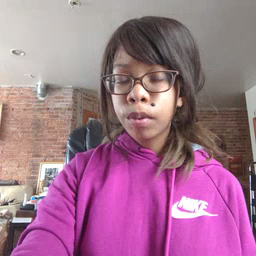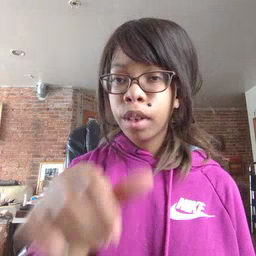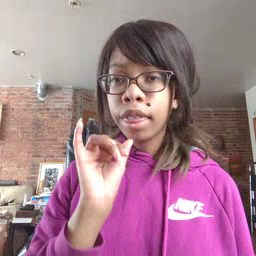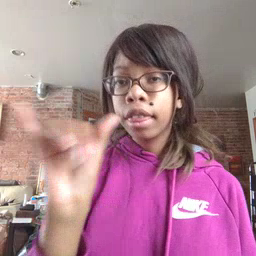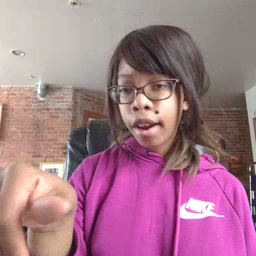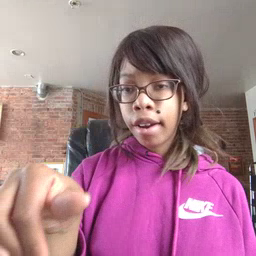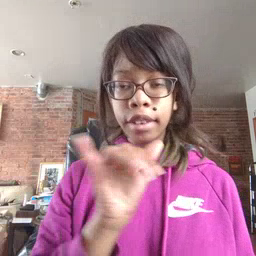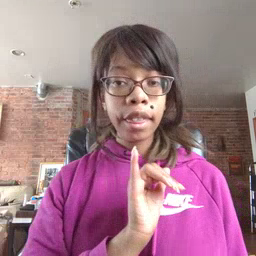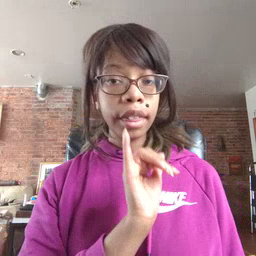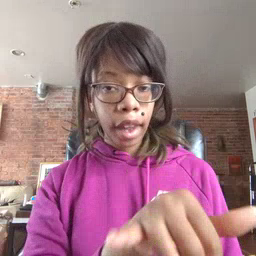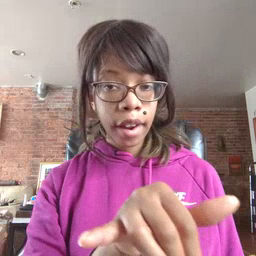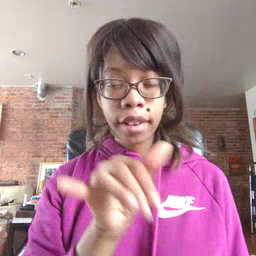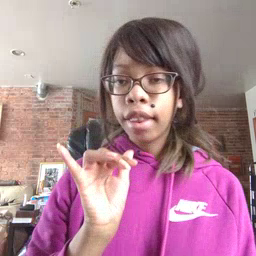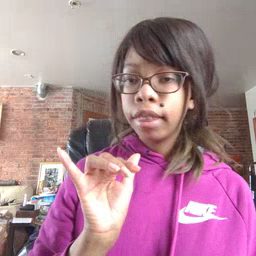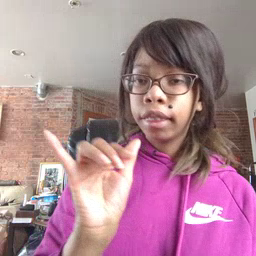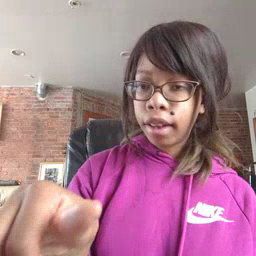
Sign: that